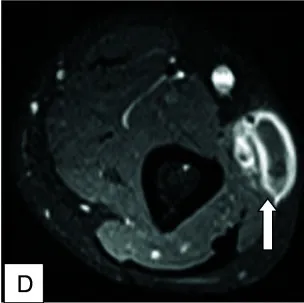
Axial fat-suppressed T1-weighted post-contrast.
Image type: radiology (mri)